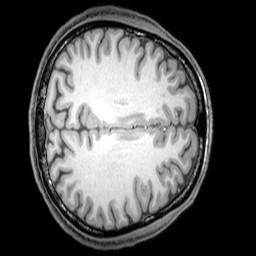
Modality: T1w
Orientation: axial
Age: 26
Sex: male
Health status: healthy
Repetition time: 0.081 s
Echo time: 0.037 s